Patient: sex M, age 47
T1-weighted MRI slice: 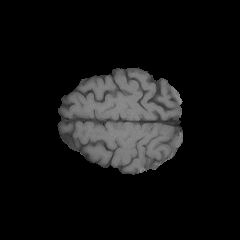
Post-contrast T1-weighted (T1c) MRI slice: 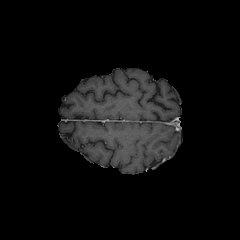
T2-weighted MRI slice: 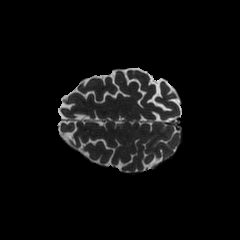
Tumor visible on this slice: no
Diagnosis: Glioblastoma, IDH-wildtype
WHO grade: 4